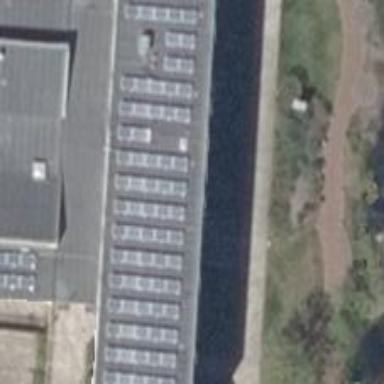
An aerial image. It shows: Solar photovoltaic panel generator installed on the roof.